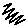
Label: zigzag